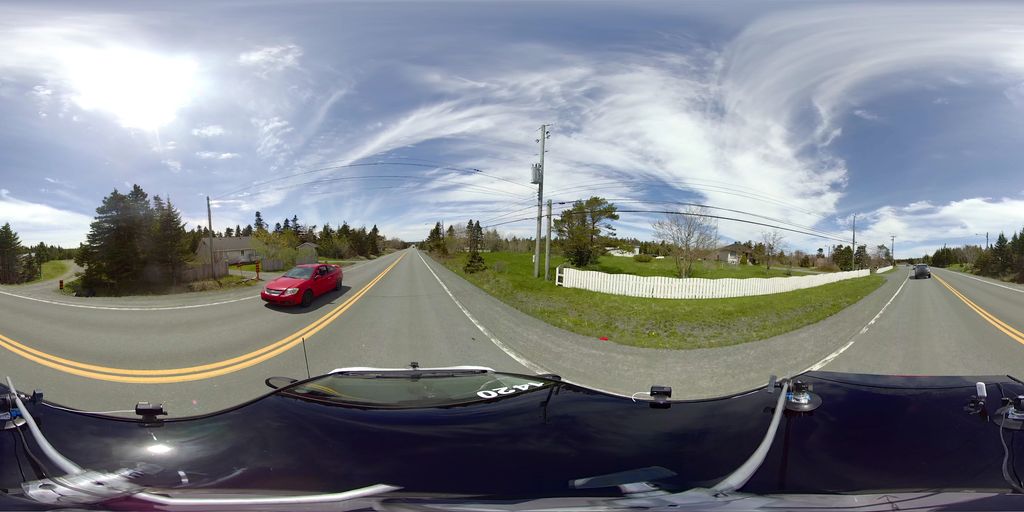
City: st_johns